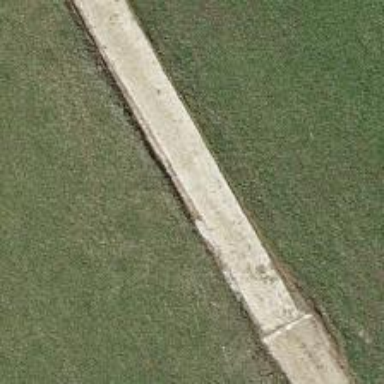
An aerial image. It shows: Track with grade2 tracktype.